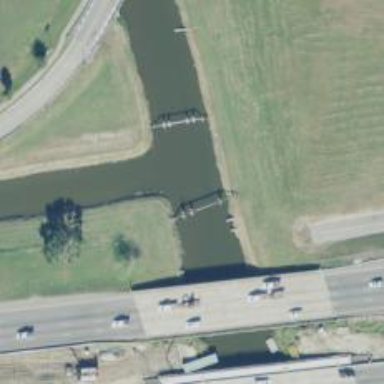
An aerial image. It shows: Canal.